Question: I have a problem with the binding in my Windows Phone 8.1 Project, not silverlight.
I got a simple ViewModel containing a 'ObservableCollection' and an 'int'.
If I use the designer to create a binding, I only can see the 'int' Property.
I am trying to bind to the 'ItemsSource' Property of the 'ItemsControl'
So it should, as far as I understand except a 'Collection or List' for binding.
But I only see this:

Am I missing something here?
This should be possible.
'''
<Page
xmlns="http://schemas.microsoft.com/winfx/2006/xaml/presentation"
xmlns:x="http://schemas.microsoft.com/winfx/2006/xaml"
xmlns:local="using:Nice_Dice"
xmlns:d="http://schemas.microsoft.com/expression/blend/2008"
xmlns:mc="http://schemas.openxmlformats.org/markup-compatibility/2006"
xmlns:uc="using:Nice_Dice"
xmlns:vm="using:Nice_Dice.ViewModel"
x:Class="Nice_Dice.MainPage"
mc:Ignorable="d"
Background="{ThemeResource ApplicationPageBackgroundThemeBrush}">
<Page.DataContext>
<vm:Dices/>
</Page.DataContext>
<ScrollViewer>
<ItemsControl x:Name="Test" ItemsSource="HERE IS WHERE I TRY TO BIND">
<ItemsControl.ItemTemplate>
<DataTemplate>
<TextBlock Text="{Binding}"/>
</DataTemplate>
</ItemsControl.ItemTemplate>
</ItemsControl>
</ScrollViewer>
</Page>
'''
'''
public class Dices
{
public ObservableCollection<Outcome> Outcomes = new ObservableCollection<Outcome>();
public IList<string> Test;
public int MyProperty { get; set; }
public Dices()
{
MakeTestData();
}
public void MakeTestData()
{
Dice a = new Dice
{
Name = "D6",
States = new ObservableCollection<State>
{
new State
{
Value = "1"
},
new State
{
Value = "2"
},
new State
{
Value = "3"
},
new State
{
Value = "4"
},
new State
{
Value = "5"
},
new State
{
Value = "6"
}
}
};
a.States[5].Dice = a;
for (int i = 0; i <= 99; i++)
Outcomes.Add(a.GetOutcome());
}
}
'''
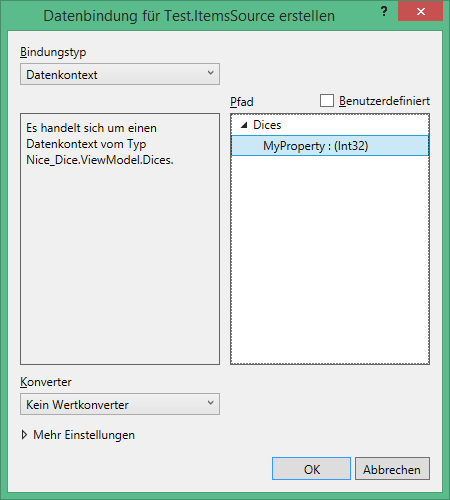
Answer: Make your collection a property instead of a field. The data binding designer will only show you properties.